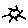
Label: sun